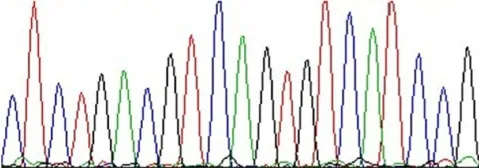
(B) A frameshift mutation in exon 9 of PTCH1.
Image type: chart (chart)